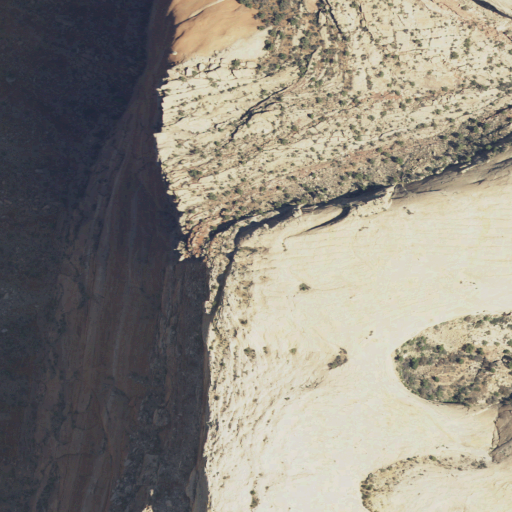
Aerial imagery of ridge(s) in Utah named Comb Ridge containing shrub, barren land, and evergreen forest